Question: I have the following 'gnuplot' script:
'''
#!/bin/bash
gnuplot << EOF
set term postscript portrait color enhanced
set output 'temp.ps'
set border lw 0.2
unset key
set size 1,1
set origin 0,0
set size ratio 1
set size 0.47,0.47
set mxtics 2; set mytics 4
f(x,z)=z+5-5*log10(x)
set style fill transparent solid 0.1
set yrange [12:-2]; set xrange[0:10000]
plot f(x,17.55) w filledcurve lc rgb "black", f(x,17.5) w lines lt 2 lc rgb "green"
EOF
'''
Which gives me an output like this:

I need two fix two things in this image:
1- the filled zone has a black line which delimitates it and this should go away
2- the filling is covering the x and y tics and this should not happen
Thanks!
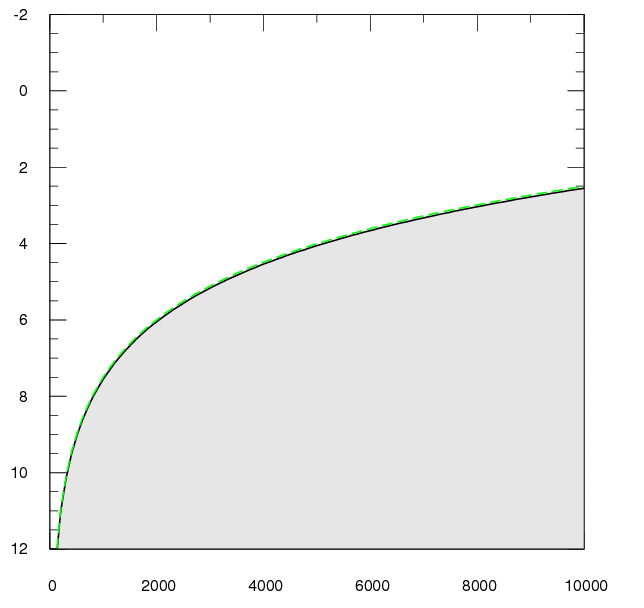
Answer: To address 1):
'''
set style fill transparent solid 0.1 noborder
'''
To address 2):
'''
set grid noxtics nomxtics noytics nomytics front
'''
As a side note, 'transparent' in your 'set style fill' command does nothing in the postscript terminal as it doesn't support solid transparency.